Interaction volume radius: 5 \u00c5
Interaction volume height: 10 \u00c5
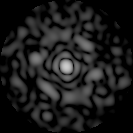
Disorder parameter: 0.8506